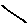
Label: line